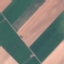
Label: AnnualCrop